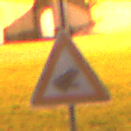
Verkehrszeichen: AmphibienwanderungLinks
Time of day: Night
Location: Outdoor (Suburban)
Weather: PartlyCloudy
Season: NotSpecified
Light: Artificial